Field crop: maize
Growth stage: 2
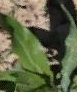
Species: maize